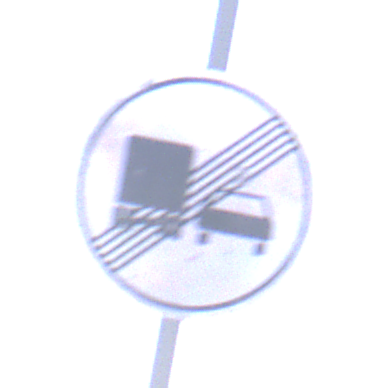
Verkehrszeichen: EndeUeberholverbotKraftfahrzeuge
Umgebung: Outdoor, Nature
Tageszeit: MorningAfternoon
Wetter: PartlyCloudy
Licht: Natural
Jahreszeit: NotSpecified
Kontrast: HighContrast